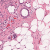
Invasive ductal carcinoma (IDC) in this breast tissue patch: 0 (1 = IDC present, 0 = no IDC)